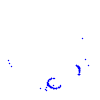
Particle: kaon